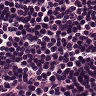
Metastatic tissue present: no